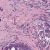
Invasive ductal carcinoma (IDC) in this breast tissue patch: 1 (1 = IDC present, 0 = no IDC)